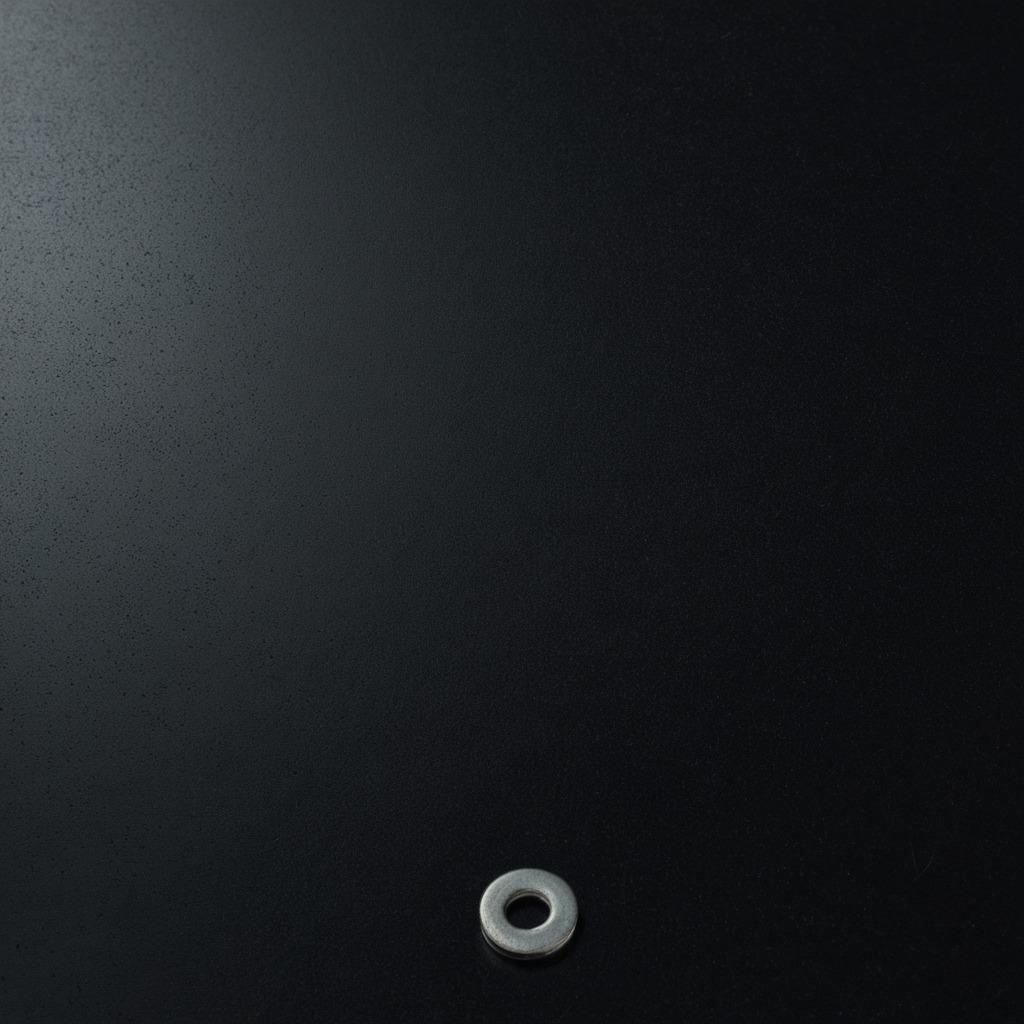
A flat metal washer lying on a clean granite tabletop covered with a black rubber mat inside a workshop at night dim ambient light soft shadows worn but beneath the mat